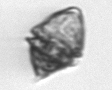
Label: Kryptoperidinium_triquetrum